Question: I have the situation that you can see on the picture.
'overflow:hidden' in slider's container cut my tooltip.
What is the right way to show tooltips for me?
Tnx for help!
UPD:
slider's code start here <URL>
tooltips css start here <URL>
js here <URL>

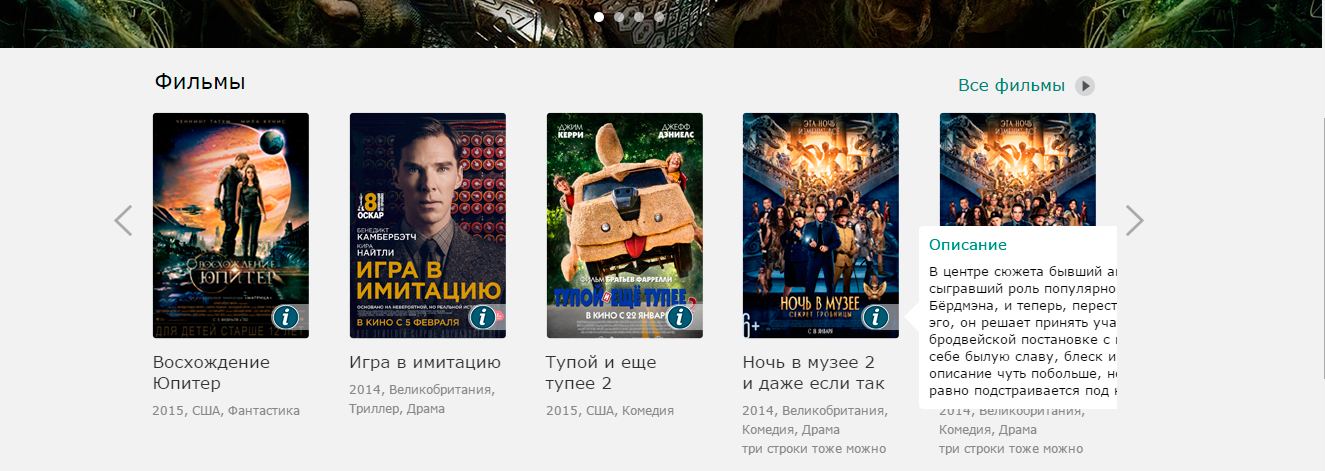
Answer: I've found the solution of my problem. I am showing tooltip at the left of the block in fourth and fifth block.